Question: If you see the picture below, what I want is for the graph to start at 0 on the y axis and 6/28 on the x axis. How can I do this using core data? I can't find a way anywhere.
Both these values are 0 for each axis, so why doesn't the graph start at 0?
Plus I don't want negative values or dates.
I want it to start from a corner, like normal graphs. '|_'
Thanks for your help.

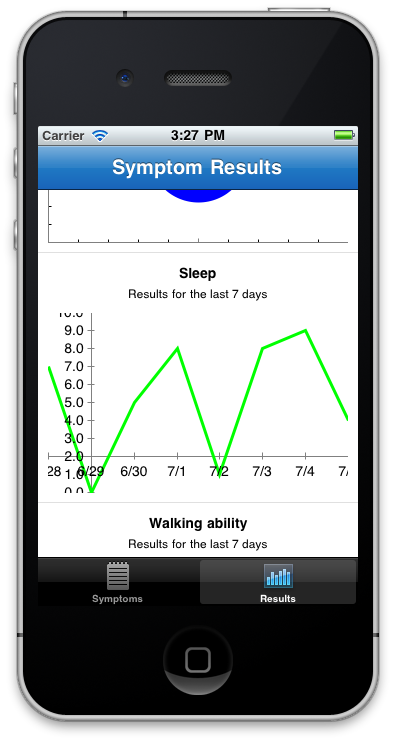
Answer: Ah! found it
You have to set:
'''
x.orthogonalCoordinateDecimal = CPDecimalFromString(@"0");
y.orthogonalCoordinateDecimal = CPDecimalFromString(@"0");
'''
:)